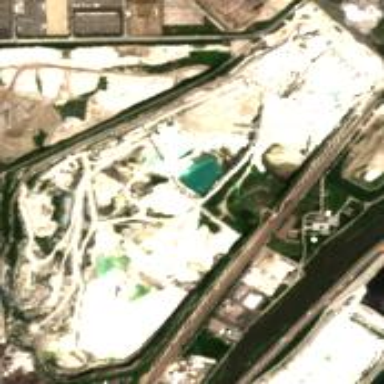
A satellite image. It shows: Quarry area.